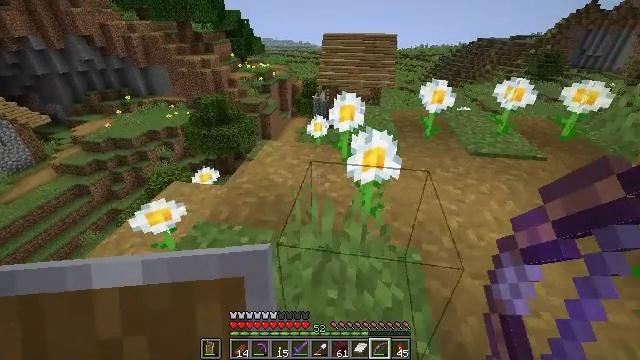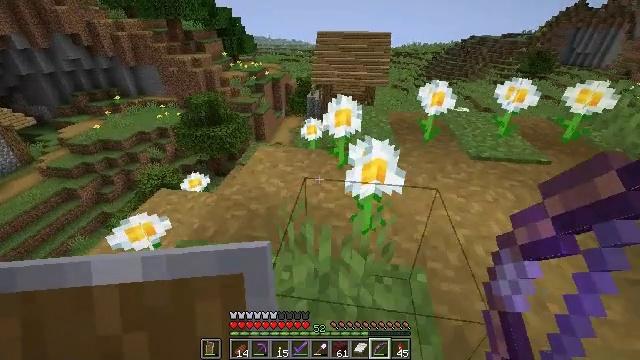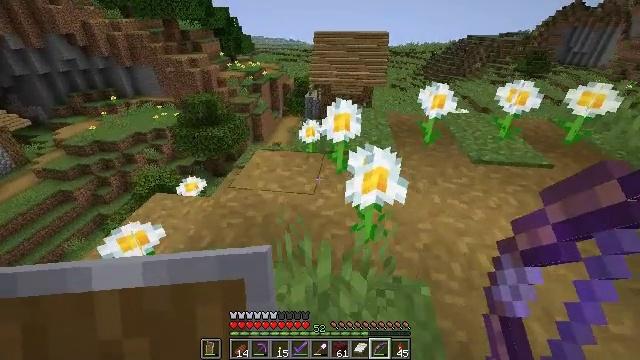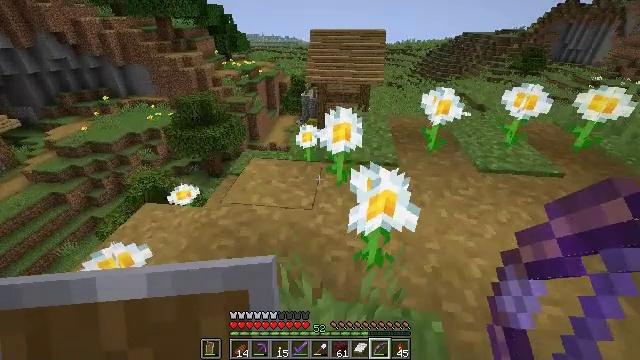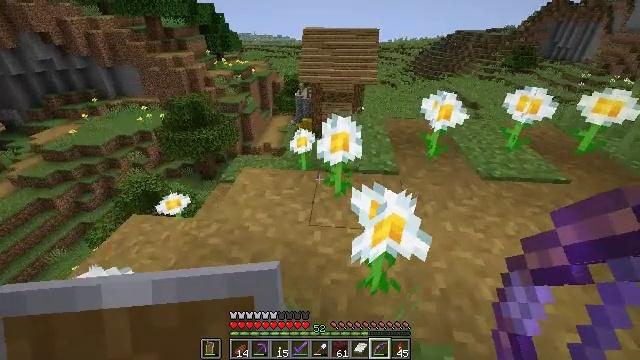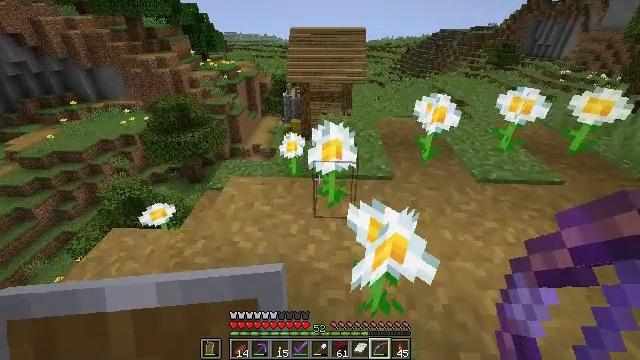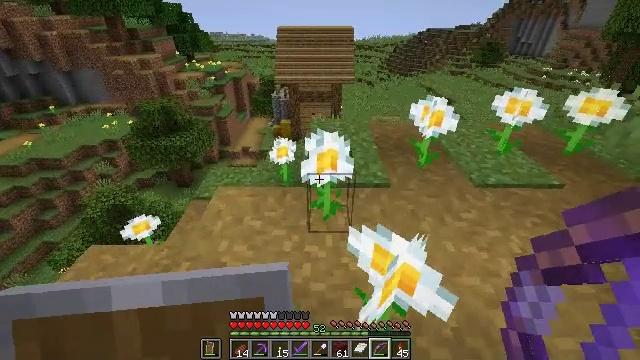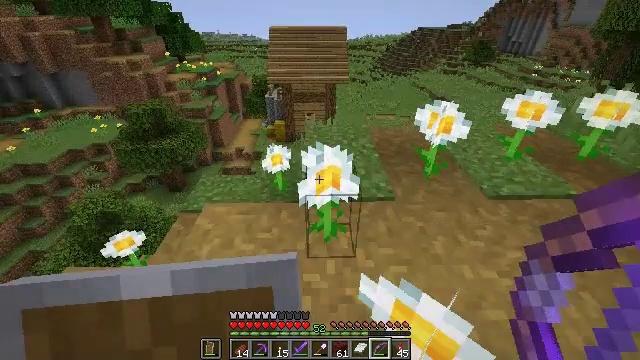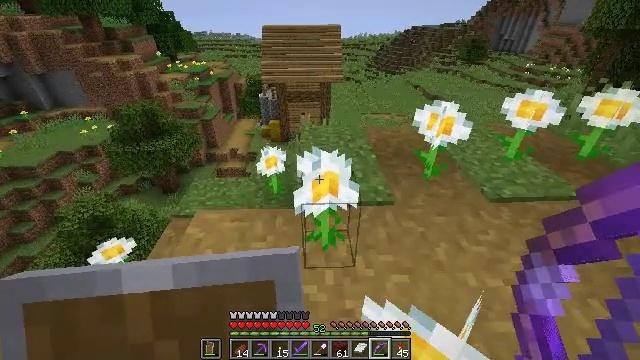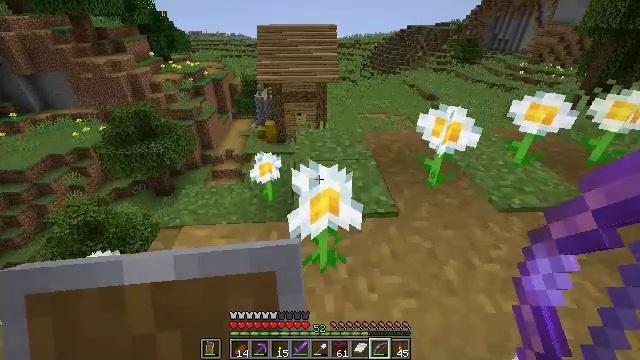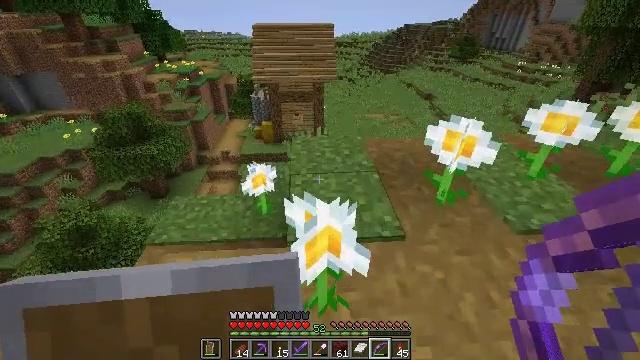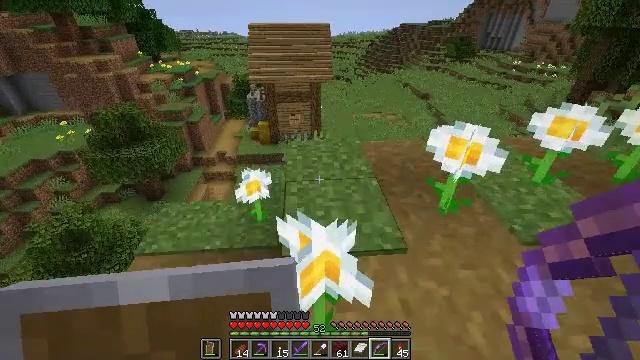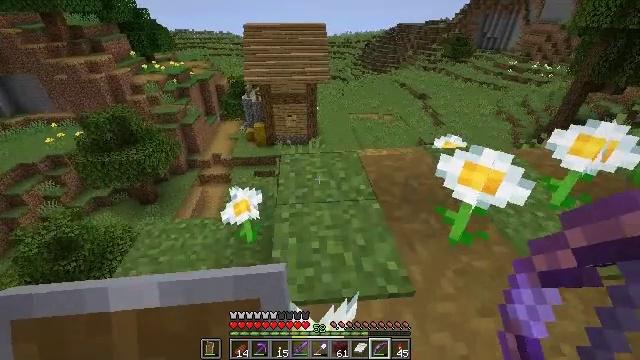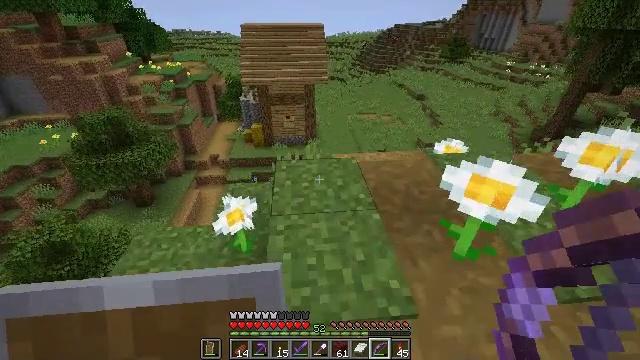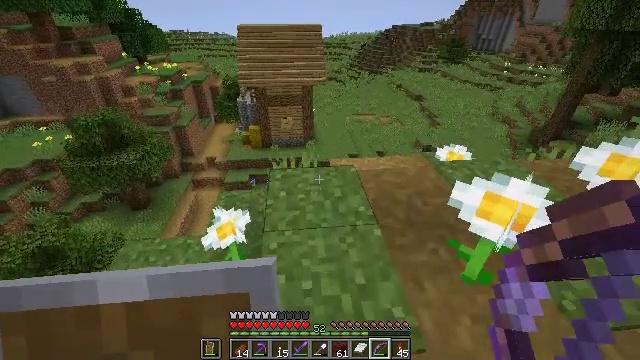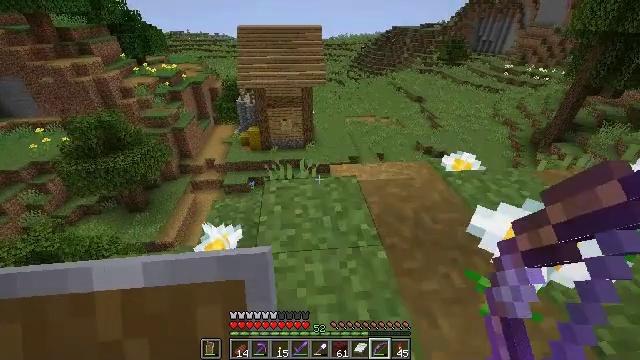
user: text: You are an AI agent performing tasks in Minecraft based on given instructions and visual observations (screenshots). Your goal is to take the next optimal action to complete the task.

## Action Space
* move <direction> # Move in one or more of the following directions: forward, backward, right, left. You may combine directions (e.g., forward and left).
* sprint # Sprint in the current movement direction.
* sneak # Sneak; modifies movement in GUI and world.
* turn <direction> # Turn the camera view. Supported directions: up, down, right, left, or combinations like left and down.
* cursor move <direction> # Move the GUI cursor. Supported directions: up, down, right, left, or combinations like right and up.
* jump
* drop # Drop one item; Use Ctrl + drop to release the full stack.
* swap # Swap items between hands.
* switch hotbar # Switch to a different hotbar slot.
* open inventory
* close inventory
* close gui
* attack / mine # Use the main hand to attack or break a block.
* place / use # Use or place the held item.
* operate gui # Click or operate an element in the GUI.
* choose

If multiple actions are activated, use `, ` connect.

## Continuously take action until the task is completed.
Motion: motion action
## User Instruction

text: Gather the bell for your inventory.
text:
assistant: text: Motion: move forward, turn right
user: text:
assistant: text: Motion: move forward
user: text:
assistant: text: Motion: move forward
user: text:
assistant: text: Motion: move forward, turn right
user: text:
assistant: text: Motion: move forward, turn right
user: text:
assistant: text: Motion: move forward, turn right
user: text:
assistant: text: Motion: move forward, turn right
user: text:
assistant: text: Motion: move forward, turn right
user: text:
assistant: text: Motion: move forward
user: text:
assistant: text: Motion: move forward
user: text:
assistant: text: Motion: move forward
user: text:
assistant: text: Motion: move forward
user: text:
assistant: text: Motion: move forward
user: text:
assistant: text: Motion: move forward
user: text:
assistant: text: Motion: move forward
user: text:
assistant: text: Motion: move forward
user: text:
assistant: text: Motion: move forward
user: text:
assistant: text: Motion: move forward
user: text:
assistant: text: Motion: move forward, turn left
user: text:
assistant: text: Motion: move forward, turn left
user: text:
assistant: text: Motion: move forward
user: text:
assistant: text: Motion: move forward, turn left
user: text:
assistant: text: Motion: move forward, turn left, jump
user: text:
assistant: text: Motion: move forward, turn left, jump
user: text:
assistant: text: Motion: move forward, turn left, jump
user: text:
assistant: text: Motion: move forward
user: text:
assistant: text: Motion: move forward, jump
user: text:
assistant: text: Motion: move forward, jump
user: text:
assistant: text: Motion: move forward, jump
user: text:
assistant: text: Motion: move forward